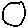
Label: circle